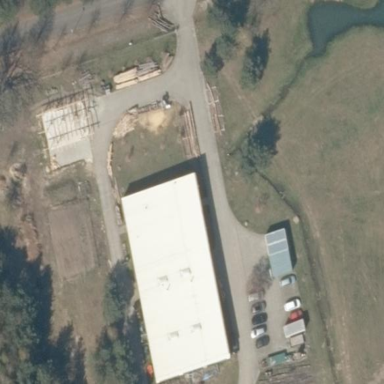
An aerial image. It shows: Industrial building with flat roof.